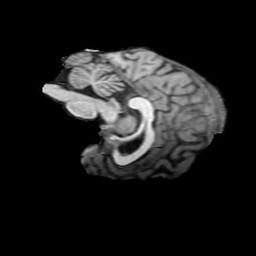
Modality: T1w
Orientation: sagittal
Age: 45
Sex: female
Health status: ill